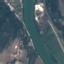
Label: River